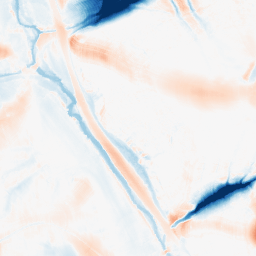
Category: morphological
Decomposition family: morphological_ellipse
Decomposition parameters: operation: average
width: 50
height: 50
Upsampling method: lanczos
Upsampling parameters: scale: 8
Upsampling scale: 8